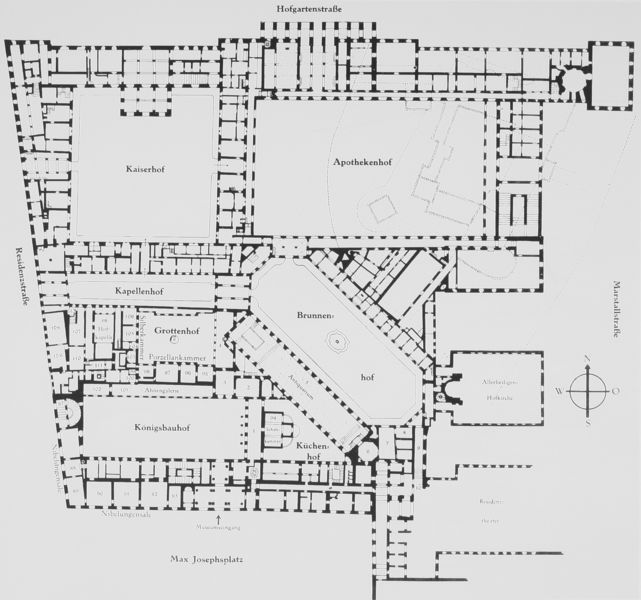
Titel: Erdgeschoss-Grundriss der Residenz vor der Zerstörung mit der ehemaligen Neuveste im Nordosten und dem Ballsaal im Dreiecksbereich zwischen Apotheken- und Brunnenhof
Standort: München
Institution: Residenz
Schlagwörter: weiß, stadt, grau, schwarz, skizze, säulen, gebäude, schloss, architektur, kirche, klassizismus, theater, renaissance, schrift, studie, grafik, graphik, linien, hof, gang, innenhof, bayern, münchen, palast, schwarzweiß, text, entwurf, namen, residenz, dynamisch, plan, museum, ludwig i, leo, querschnitt, joseph, höfe, klenze, grundriss, profangebäude, königsbau, hofgarten, innenräume, lageplan, maximilian, leo von klenze, schwimmbad, stadtschloss, bebauung, ost, gestrichelt, antiquarium, apothekerhof, brunnenhof, grottenhof, kaiserhof, ziborium, himmelsrichtungen, punktiert, schwarzweißw, nord, begriffe, apothekenhof, herkulessaal, neuveste, grüne galerie, kaisersaal, kapellenhof, albert v., alte kapelle, antequarium, arnulfziborium, brunnern, gerhardt, gieselakreuz, kaiserbau, krumper, küchenhof, palastanlage, perseusbrunnen, raäume, säale, wilhelm v.